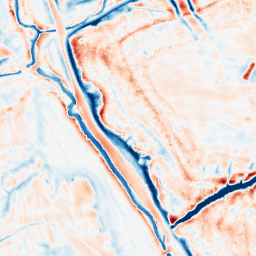
Category: edge_preserving
Decomposition family: bilateral
Decomposition parameters: d: 21
sigma_color: 75
sigma_space: 150
Upsampling method: bicubic
Upsampling parameters: scale: 2
Upsampling scale: 2